Aerial crown-view tile of a tropical tree (Barro Colorado Island, Panama), acquired 20250217:
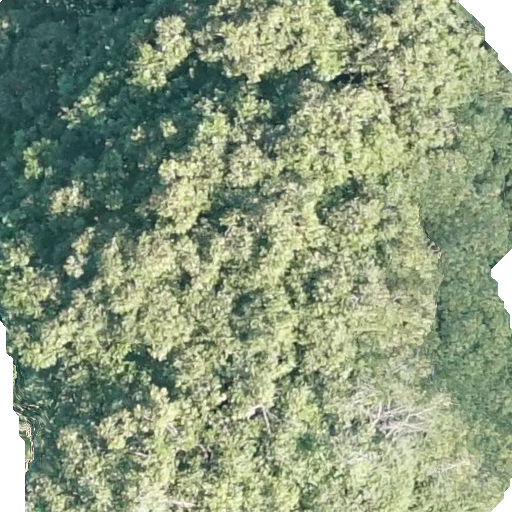
Species: Dipteryx oleifera
GBIF accepted scientific name: Dipteryx oleifera
Crown area: 454.251 m²